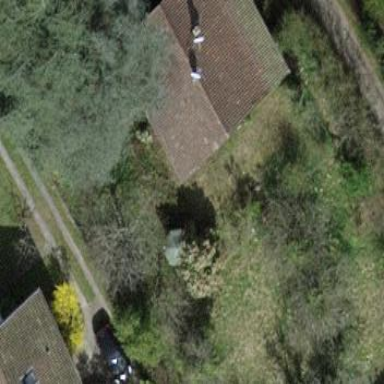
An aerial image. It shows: Garden enclosed by fence.